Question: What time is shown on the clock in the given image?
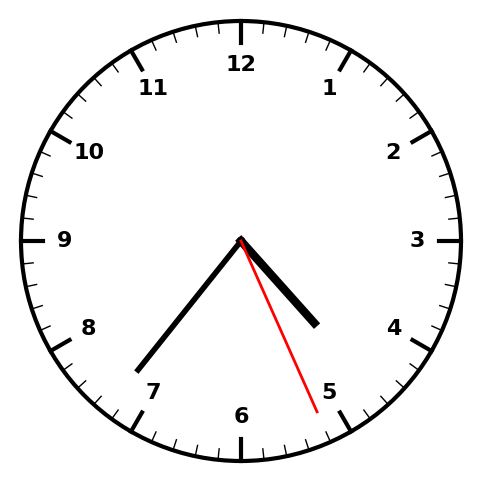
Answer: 04:36:26